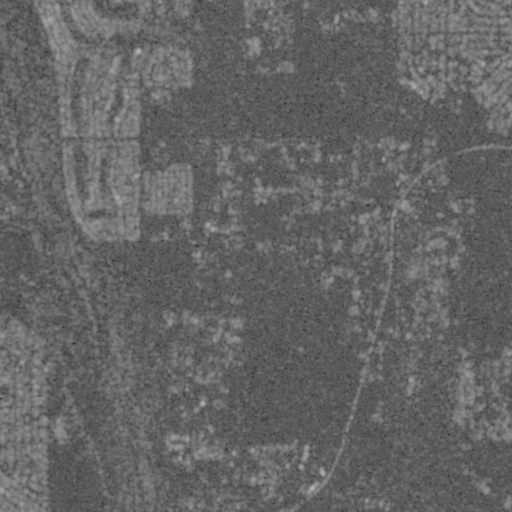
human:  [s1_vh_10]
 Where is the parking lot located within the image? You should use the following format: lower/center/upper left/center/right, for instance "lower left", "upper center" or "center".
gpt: The parking lot is located in the upper left of the image.
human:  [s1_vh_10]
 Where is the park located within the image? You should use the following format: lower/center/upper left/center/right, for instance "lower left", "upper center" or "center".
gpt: There is no park in the image.

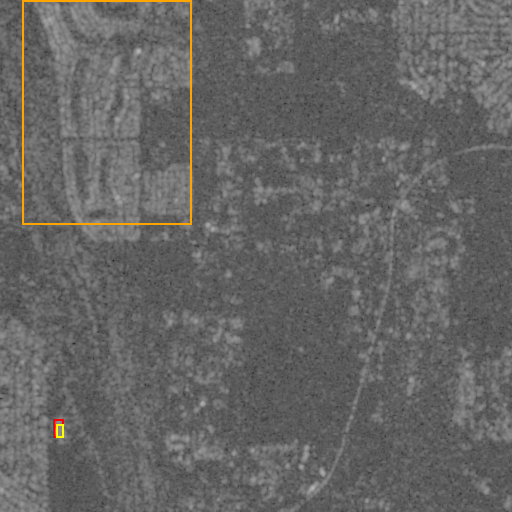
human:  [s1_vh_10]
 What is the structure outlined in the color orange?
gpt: The structure outlined in orange is a park.
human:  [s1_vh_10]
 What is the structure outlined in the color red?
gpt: The structure outlined in red is a building.
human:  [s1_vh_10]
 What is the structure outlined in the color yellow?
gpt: The structure outlined in yellow is a building.
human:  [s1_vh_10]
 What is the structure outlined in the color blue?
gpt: There is no blue outline.